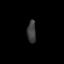
Tissue: skin
Cell type: Endothelial cells
Senescence score: 0.7163
Nuclear area (px): 186
Mean DAPI intensity: 61.978